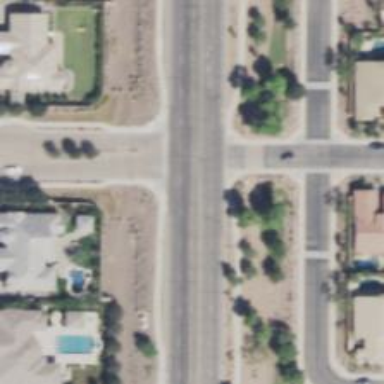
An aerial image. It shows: Unmarked road crossing.